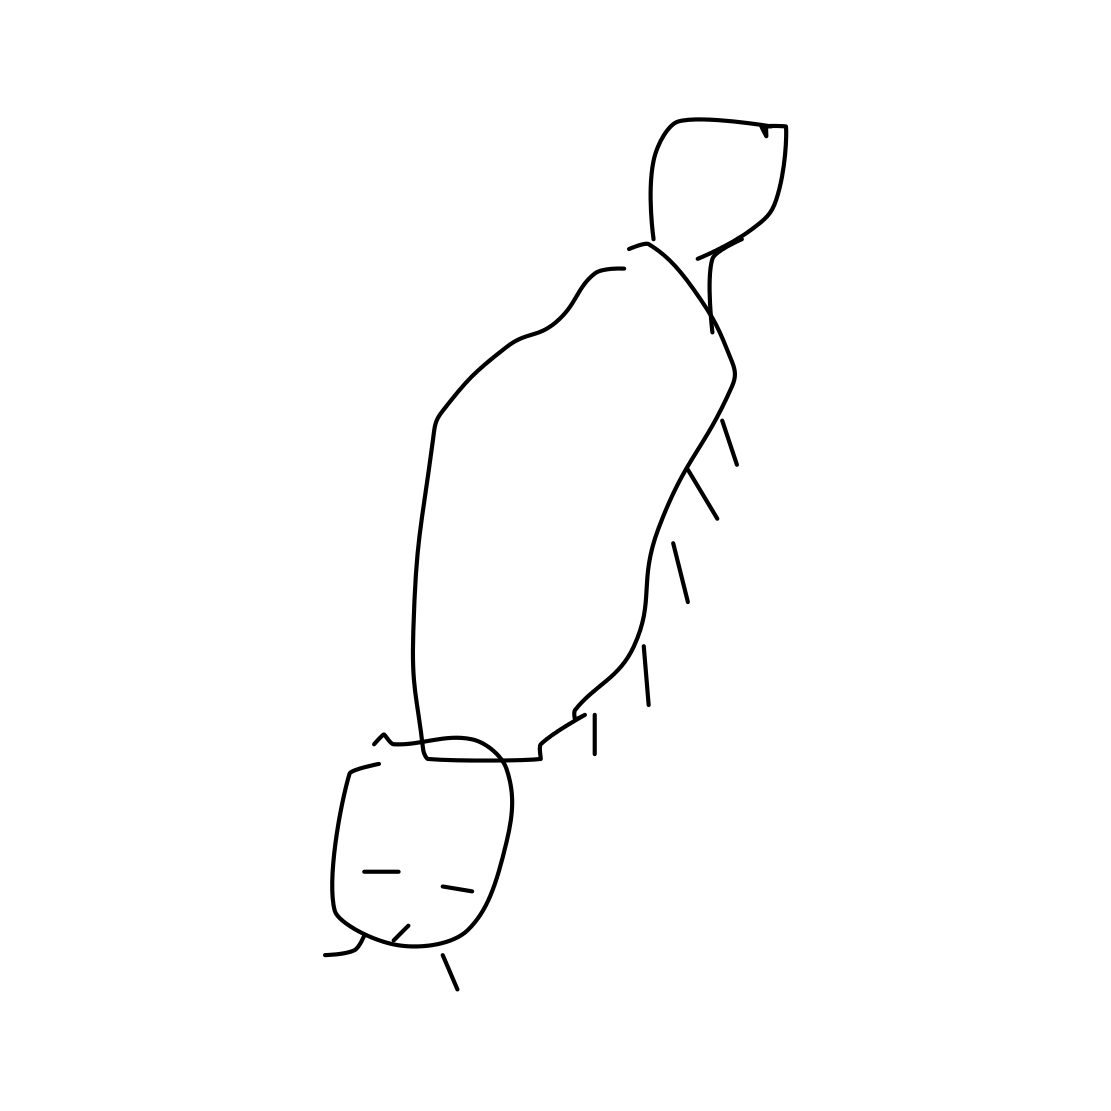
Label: ant